【题型】填空题　【知识点】平面几何　【难度】easy
如图，图中提供了一种求 $\cot 15^\circ$ 的方法，作 $Rt\triangle ABC$，使 $\angle C = 90^\circ$，$\angle ABC = 30^\circ$，再延长 $CB$ 到点 $D$，使 $BD = BA$，联结 $AD$，即可得 $\angle D = 15^\circ$，如果设 $AC = t$，则可得 $CD = (2+\sqrt{3})t$，那么$\cot 15^\circ = \cot D = \frac{CD}{AC} = 2+\sqrt{3}$，运用以上方法，可求得 $\cot 22.5^\circ$ 的值是\underline{\quad\quad\quad\quad\quad}

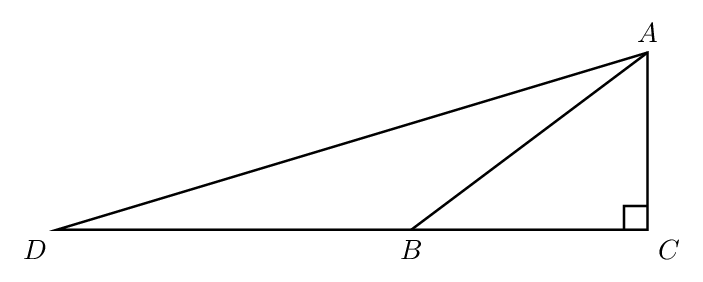
【解答】
【答案】$\sqrt{2} + 1$

【分析】作 $Rt\triangle ABC$，使 $\angle C = 90^\circ$，$\angle ABC = 45^\circ$，再延长 $BC$ 到点 $D$，使 $BD = BA$，联结 $AD$，即可得 $\angle D = 22.5^\circ$。设 $AC = t$，然后用 $t$ 表示出 $CD$，最后根据余切的定义作答即可。

【详解】解：如图：作 $Rt\triangle ABC$，使 $\angle C = 90^\circ$，$\angle ABC = 45^\circ$，再延长 $CB$ 到点 $D$，使 $BD = BA$，联结 $AD$，即可得 $\angle D = 22.5^\circ$。

设 $AC = t$，则 $BC = t$，$AB = BD = \sqrt{2}t$。

所以 $DC = BC + BD = t + \sqrt{2}t = (1 + \sqrt{2})t$。

所以 $\cot22.5^\circ = \dfrac{DC}{AC} = \dfrac{(1+\sqrt{2})t}{t} = 1 + \sqrt{2}$。

故答案为：$1 + \sqrt{2}$。

【点睛】本题主要考查的是解直角三角形和三角函数，构造出含 $45^\circ$ 的直角三角形，再作辅助线得到 $22.5^\circ$ 角的直角三角形成为解答本题的关键。
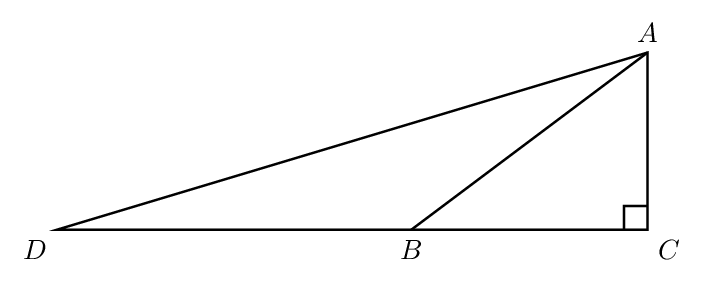